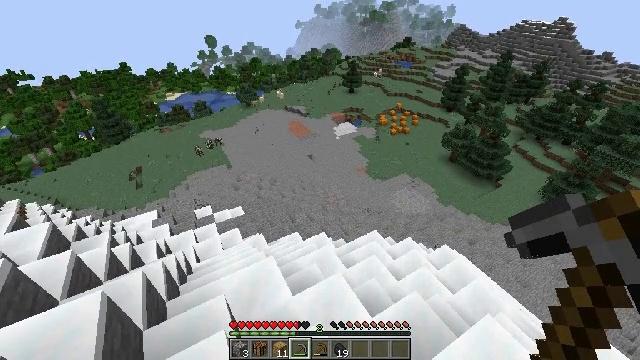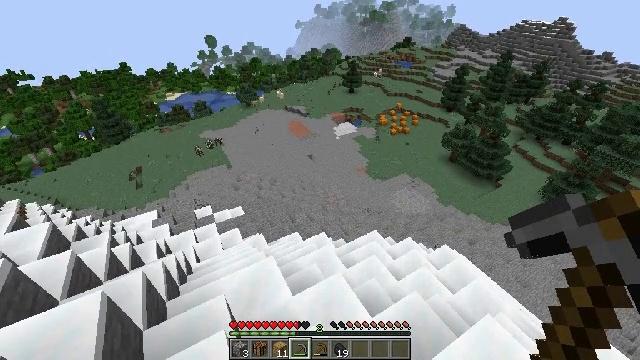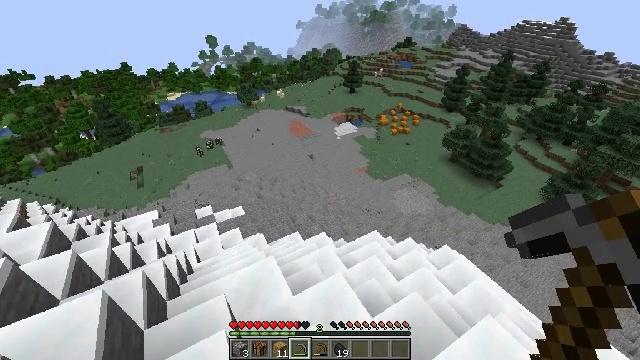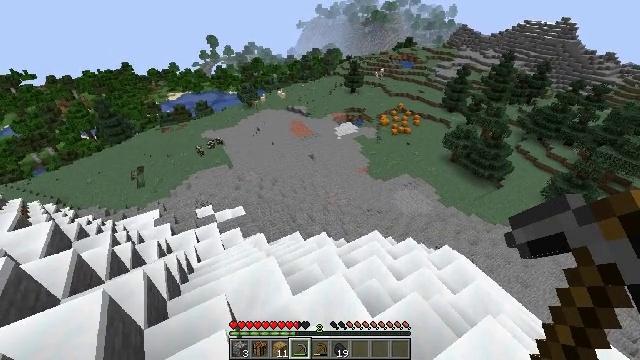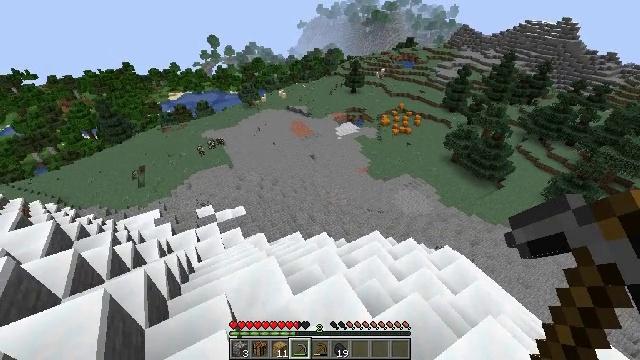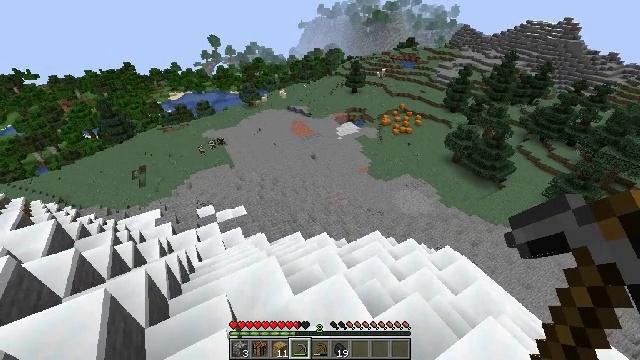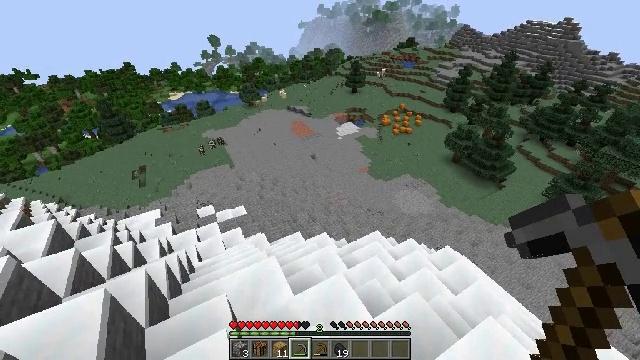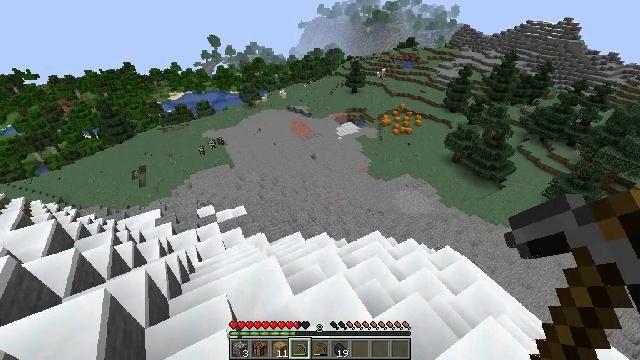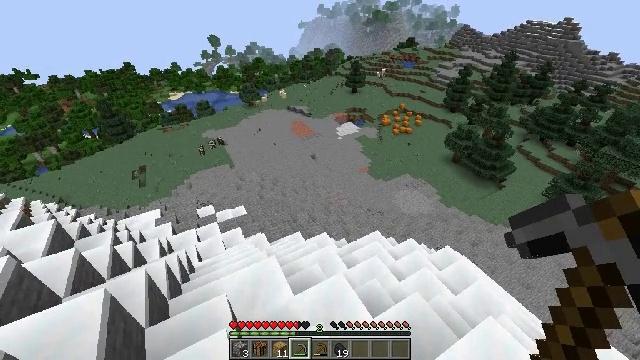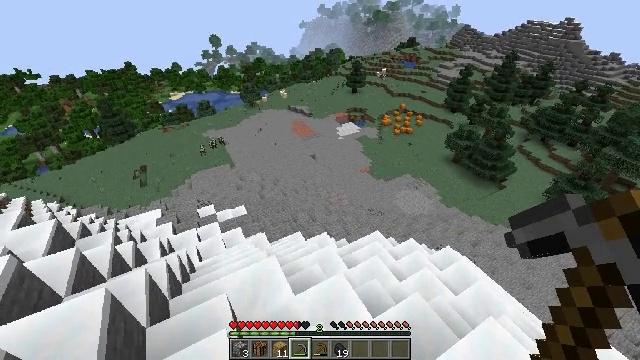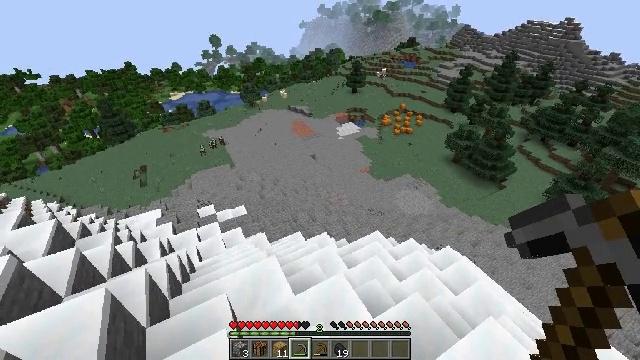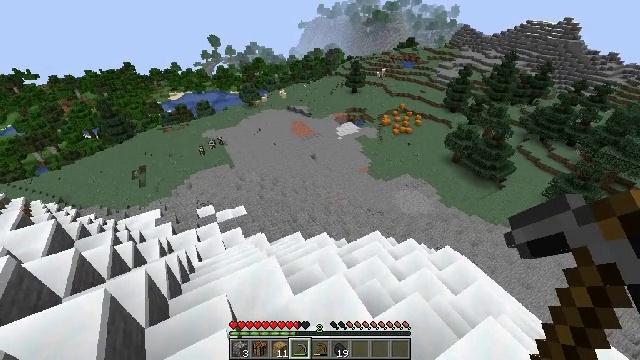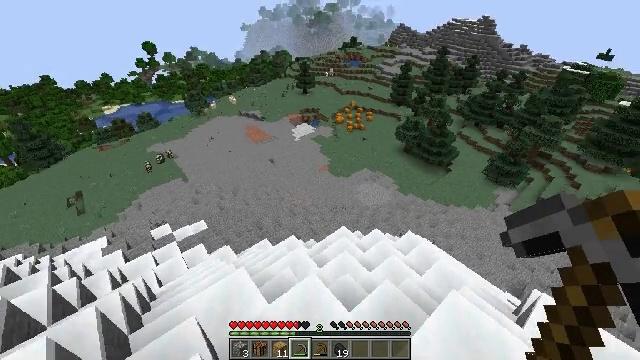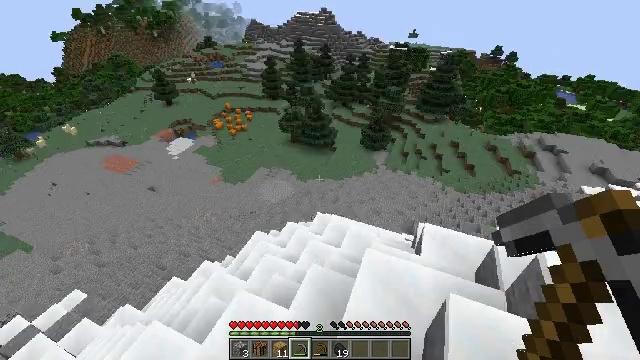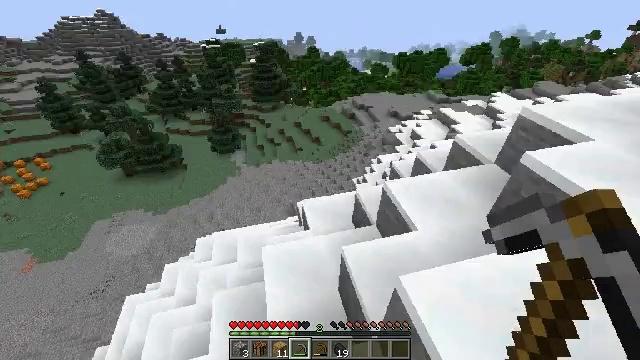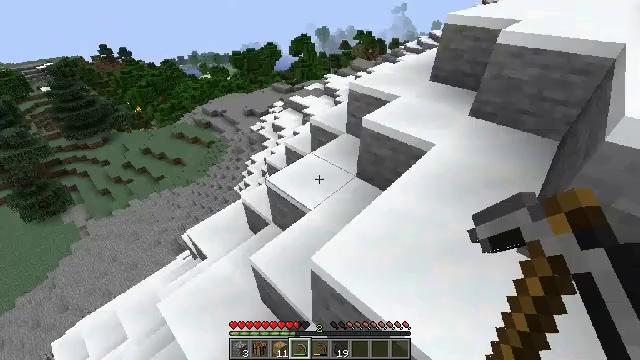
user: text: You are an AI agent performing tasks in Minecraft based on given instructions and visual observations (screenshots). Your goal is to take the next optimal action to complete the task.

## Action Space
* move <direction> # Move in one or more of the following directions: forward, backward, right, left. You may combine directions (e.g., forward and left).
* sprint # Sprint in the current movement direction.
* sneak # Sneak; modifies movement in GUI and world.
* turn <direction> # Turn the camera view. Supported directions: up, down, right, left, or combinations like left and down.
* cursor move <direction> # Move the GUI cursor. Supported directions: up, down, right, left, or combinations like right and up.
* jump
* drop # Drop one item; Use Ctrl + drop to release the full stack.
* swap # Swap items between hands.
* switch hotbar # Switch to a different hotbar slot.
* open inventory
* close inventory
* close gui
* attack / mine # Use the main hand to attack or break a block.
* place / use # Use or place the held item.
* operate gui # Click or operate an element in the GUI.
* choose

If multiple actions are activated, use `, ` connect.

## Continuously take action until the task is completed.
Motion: motion action
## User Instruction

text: Remove the fire source.
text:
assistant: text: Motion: no_op
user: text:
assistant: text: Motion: no_op
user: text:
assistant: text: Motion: no_op
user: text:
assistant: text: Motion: no_op
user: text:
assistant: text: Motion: no_op
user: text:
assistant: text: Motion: no_op
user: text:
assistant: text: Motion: no_op
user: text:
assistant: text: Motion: no_op
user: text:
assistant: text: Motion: no_op
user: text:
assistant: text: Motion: no_op
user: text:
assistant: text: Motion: no_op
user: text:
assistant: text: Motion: turn right
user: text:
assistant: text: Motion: turn right
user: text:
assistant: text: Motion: turn right
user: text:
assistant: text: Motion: turn right
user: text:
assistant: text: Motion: turn right
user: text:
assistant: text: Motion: no_op
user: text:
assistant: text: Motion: no_op
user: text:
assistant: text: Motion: no_op
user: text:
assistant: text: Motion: no_op
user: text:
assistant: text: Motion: no_op
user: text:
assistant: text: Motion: move forward, turn left
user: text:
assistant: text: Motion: move forward, turn left
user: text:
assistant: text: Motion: move forward, turn left
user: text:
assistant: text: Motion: move forward, turn left
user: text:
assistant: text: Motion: move forward, turn left
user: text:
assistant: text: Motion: move forward, turn left
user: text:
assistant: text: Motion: move forward
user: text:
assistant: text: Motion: move forward
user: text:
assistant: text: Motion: move forward